Aerial crown-view tile of a tropical tree (Barro Colorado Island, Panama), acquired 20241014:
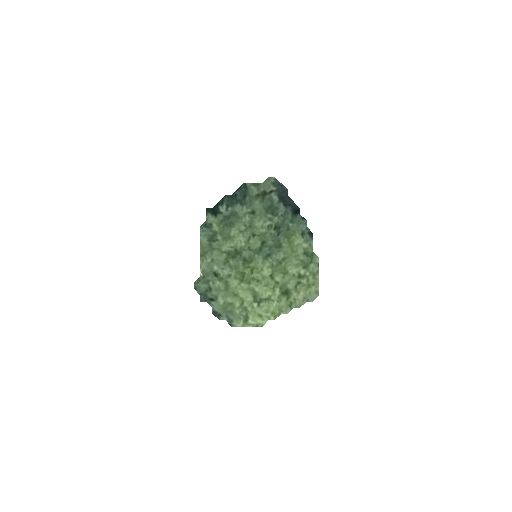
Species: Alseis blackiana
GBIF accepted scientific name: Alseis blackiana
Crown area: 21.042 m²